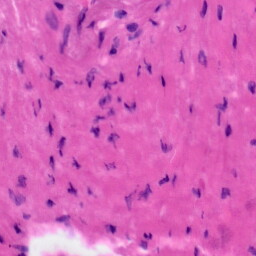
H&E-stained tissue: Tonsil